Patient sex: M
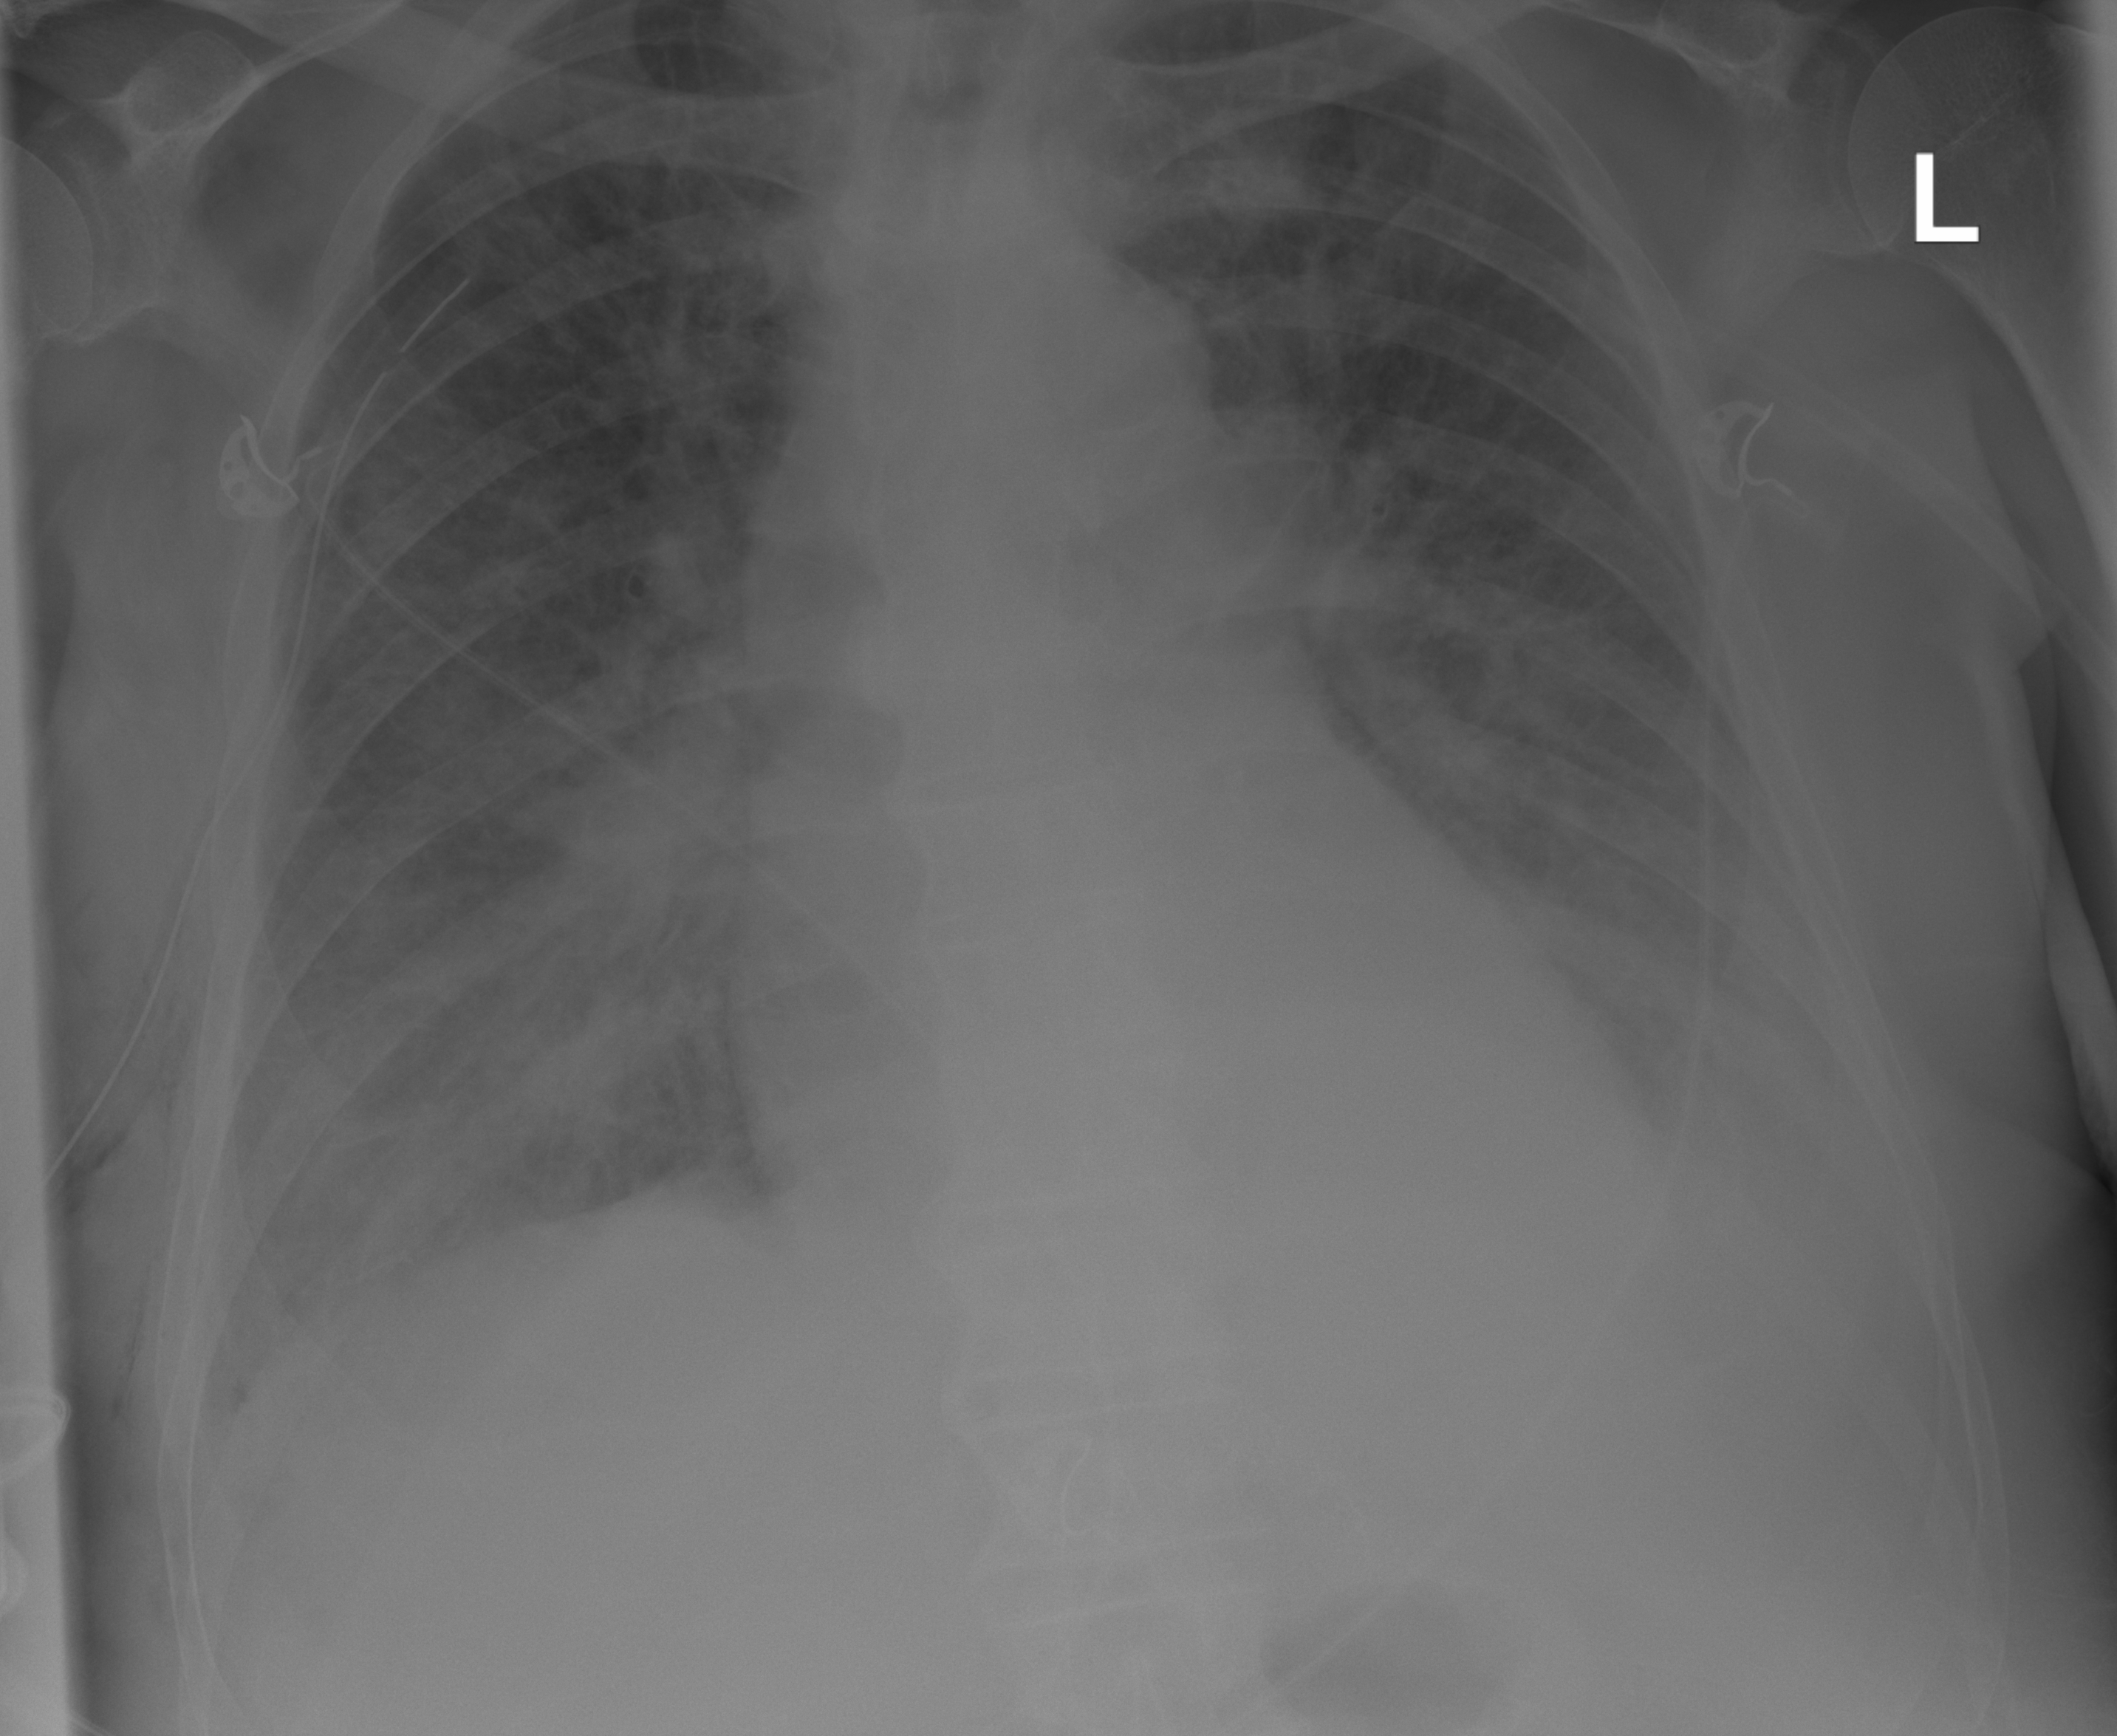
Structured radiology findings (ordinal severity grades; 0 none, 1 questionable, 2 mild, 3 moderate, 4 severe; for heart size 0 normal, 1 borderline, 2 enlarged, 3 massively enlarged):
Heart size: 1
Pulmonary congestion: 2
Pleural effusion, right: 2
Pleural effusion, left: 2
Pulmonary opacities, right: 0
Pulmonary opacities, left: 0
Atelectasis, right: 2
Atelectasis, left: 2